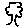
Label: tree